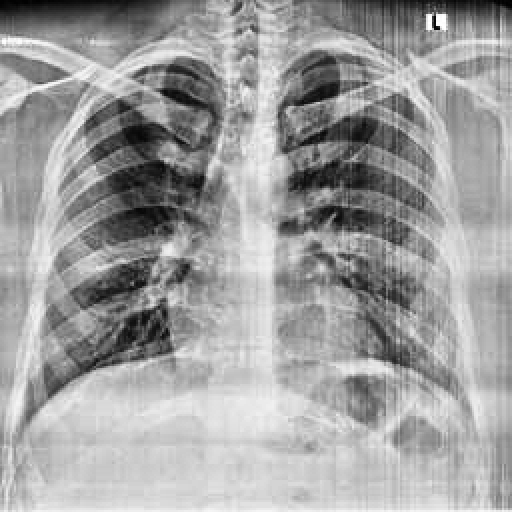
Finding: NORMAL